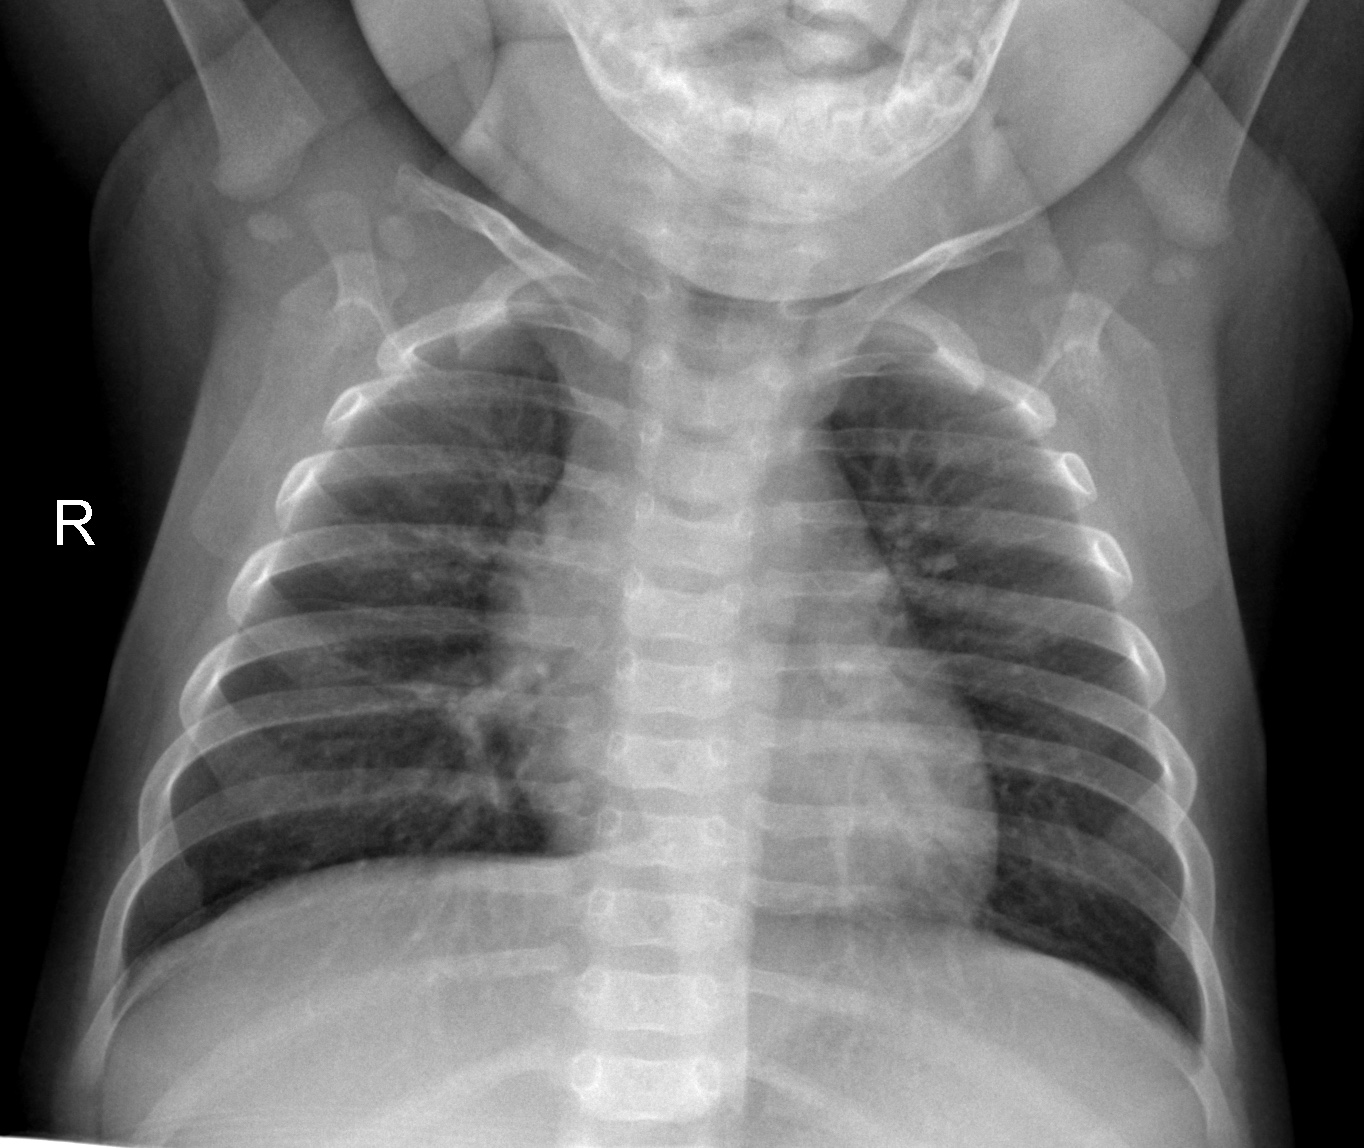
Diagnosis: NORMAL